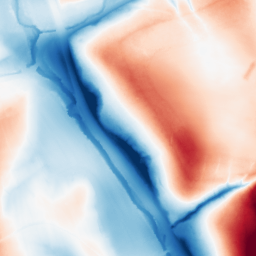
Category: classical
Decomposition family: gaussian_anisotropic
Decomposition parameters: sigma_x: 50
sigma_y: 5
Upsampling method: quartic
Upsampling parameters: scale: 2
Upsampling scale: 2